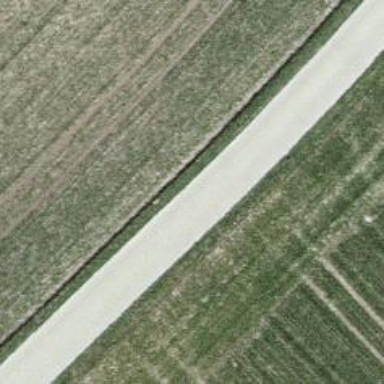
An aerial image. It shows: Unclassified road with smooth asphalt surface. The road has high-quality grade 1 tracktype.